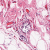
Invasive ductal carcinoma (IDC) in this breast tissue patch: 0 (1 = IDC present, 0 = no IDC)